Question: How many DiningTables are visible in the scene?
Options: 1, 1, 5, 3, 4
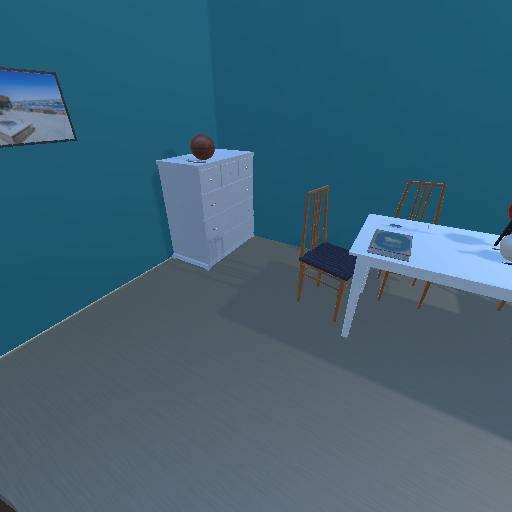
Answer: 1